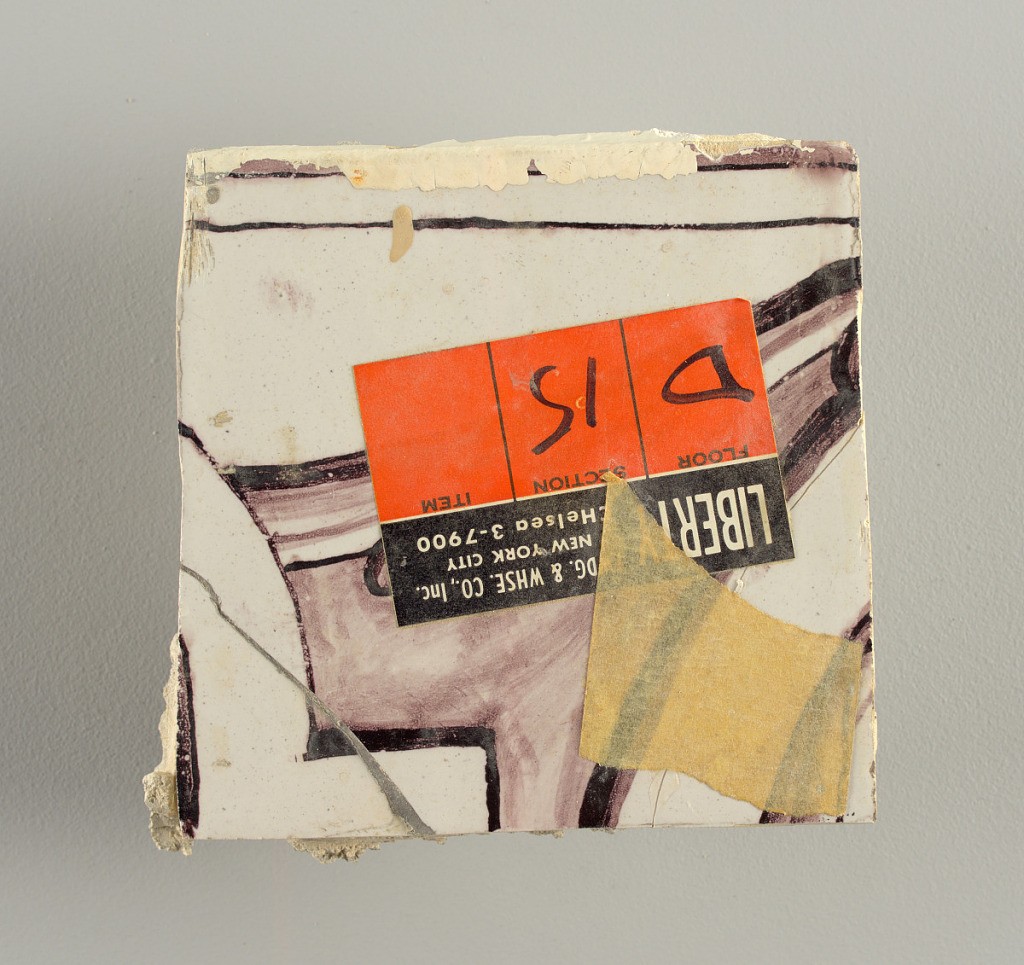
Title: Wall facing
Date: ca. 1725
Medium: tin-glazed earthenware, underglaze
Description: Running design for a frieze or a dado, composed of scrolls of foliage and strapwork, and four repeating motifs--a seated woman in a small upright oval medallion, a putto seated on a rocailled base, and strapwork in axial pattern.  The various panels, A to F, show various repeats of the same design, all being five tiles high and a varying number of tiles wide.